Question: I want to create two google maps api overlays such that one overlay is containing another small overlay.And another small overlay should be transparent. Like a donut. But I could not create such shape because if I make inner overlay transparent then outer overlay fill the color. I want to make such type of shape on google map-
It may be circle or polygon. I tried this but not working for me.
'''
var populationOptions = {
strokeColor: "#FF0000",
strokeOpacity: 0.8,
strokeWeight: 2,
fillColor: "#FF0000",
fillOpacity: 0.35,
map: map,
center: latlng,
radius: 100000,
editable: true,
zIndex:100
};
cityCircle = new google.maps.Circle(populationOptions);
var populationOptions1 = {
strokeColor: "#FF0000",
strokeOpacity: 0.8,
strokeWeight: 2,
fillColor: "#ccffcc",
fillOpacity: 0.00,
map: map,
center: latlng,
radius: 10000,
editable: true,
zIndex:1000
};
cityCircle1 = new google.maps.Circle(populationOptions1);
'''
How to achieve this shape on google map that blue area will colored and white area will transparent?
Thanks in advance..
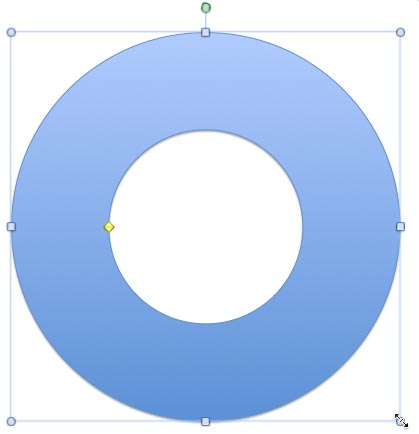
Answer: Finally I found my answer. <URL> was very useful. It works for me...
<URL>, the key being the winding direction of the path of the inner "hole" path needs to be opposite that of the outer path.